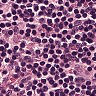
Metastatic tissue present: no